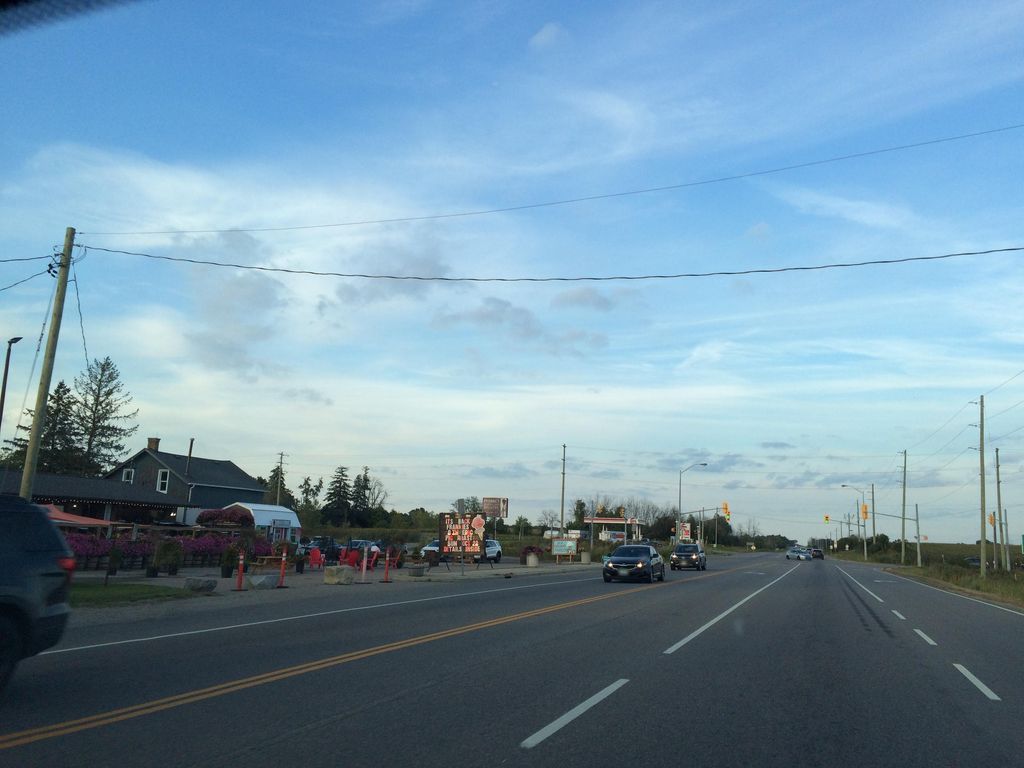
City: kitchener-waterloo